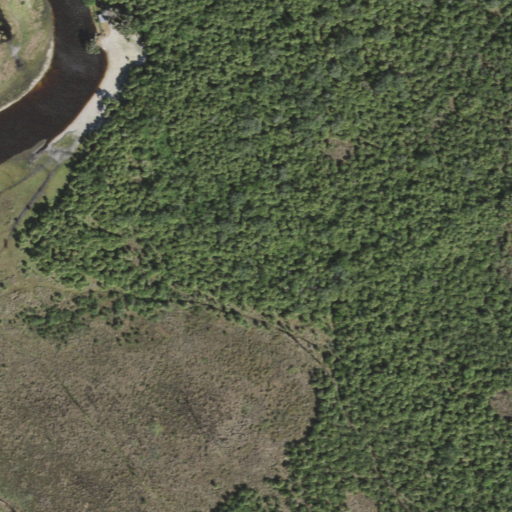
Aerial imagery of cliff(s) in Florida named Possum Bluff containing woody wetlands, herbaceous wetlands, and open water